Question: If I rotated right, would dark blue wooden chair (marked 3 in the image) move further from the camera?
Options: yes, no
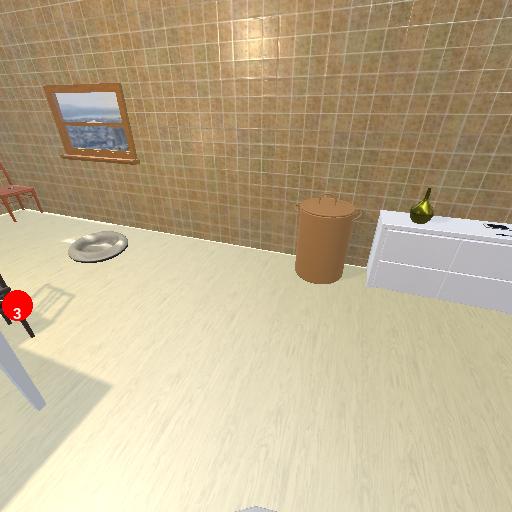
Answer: yes